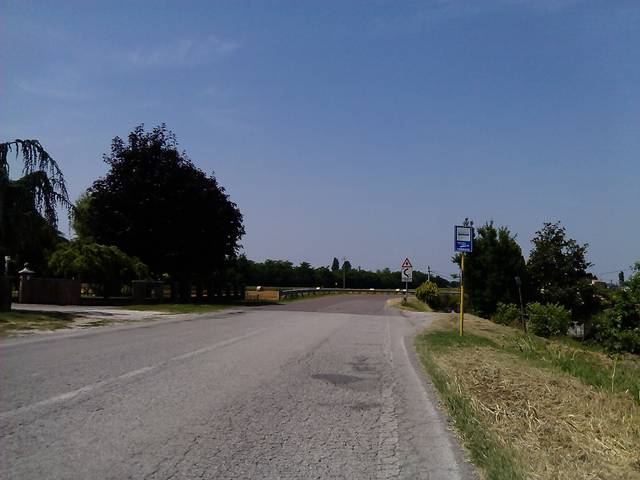
Region: Italy
Coordinates: 45.004, 11.638